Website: ulta-beauty
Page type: cart
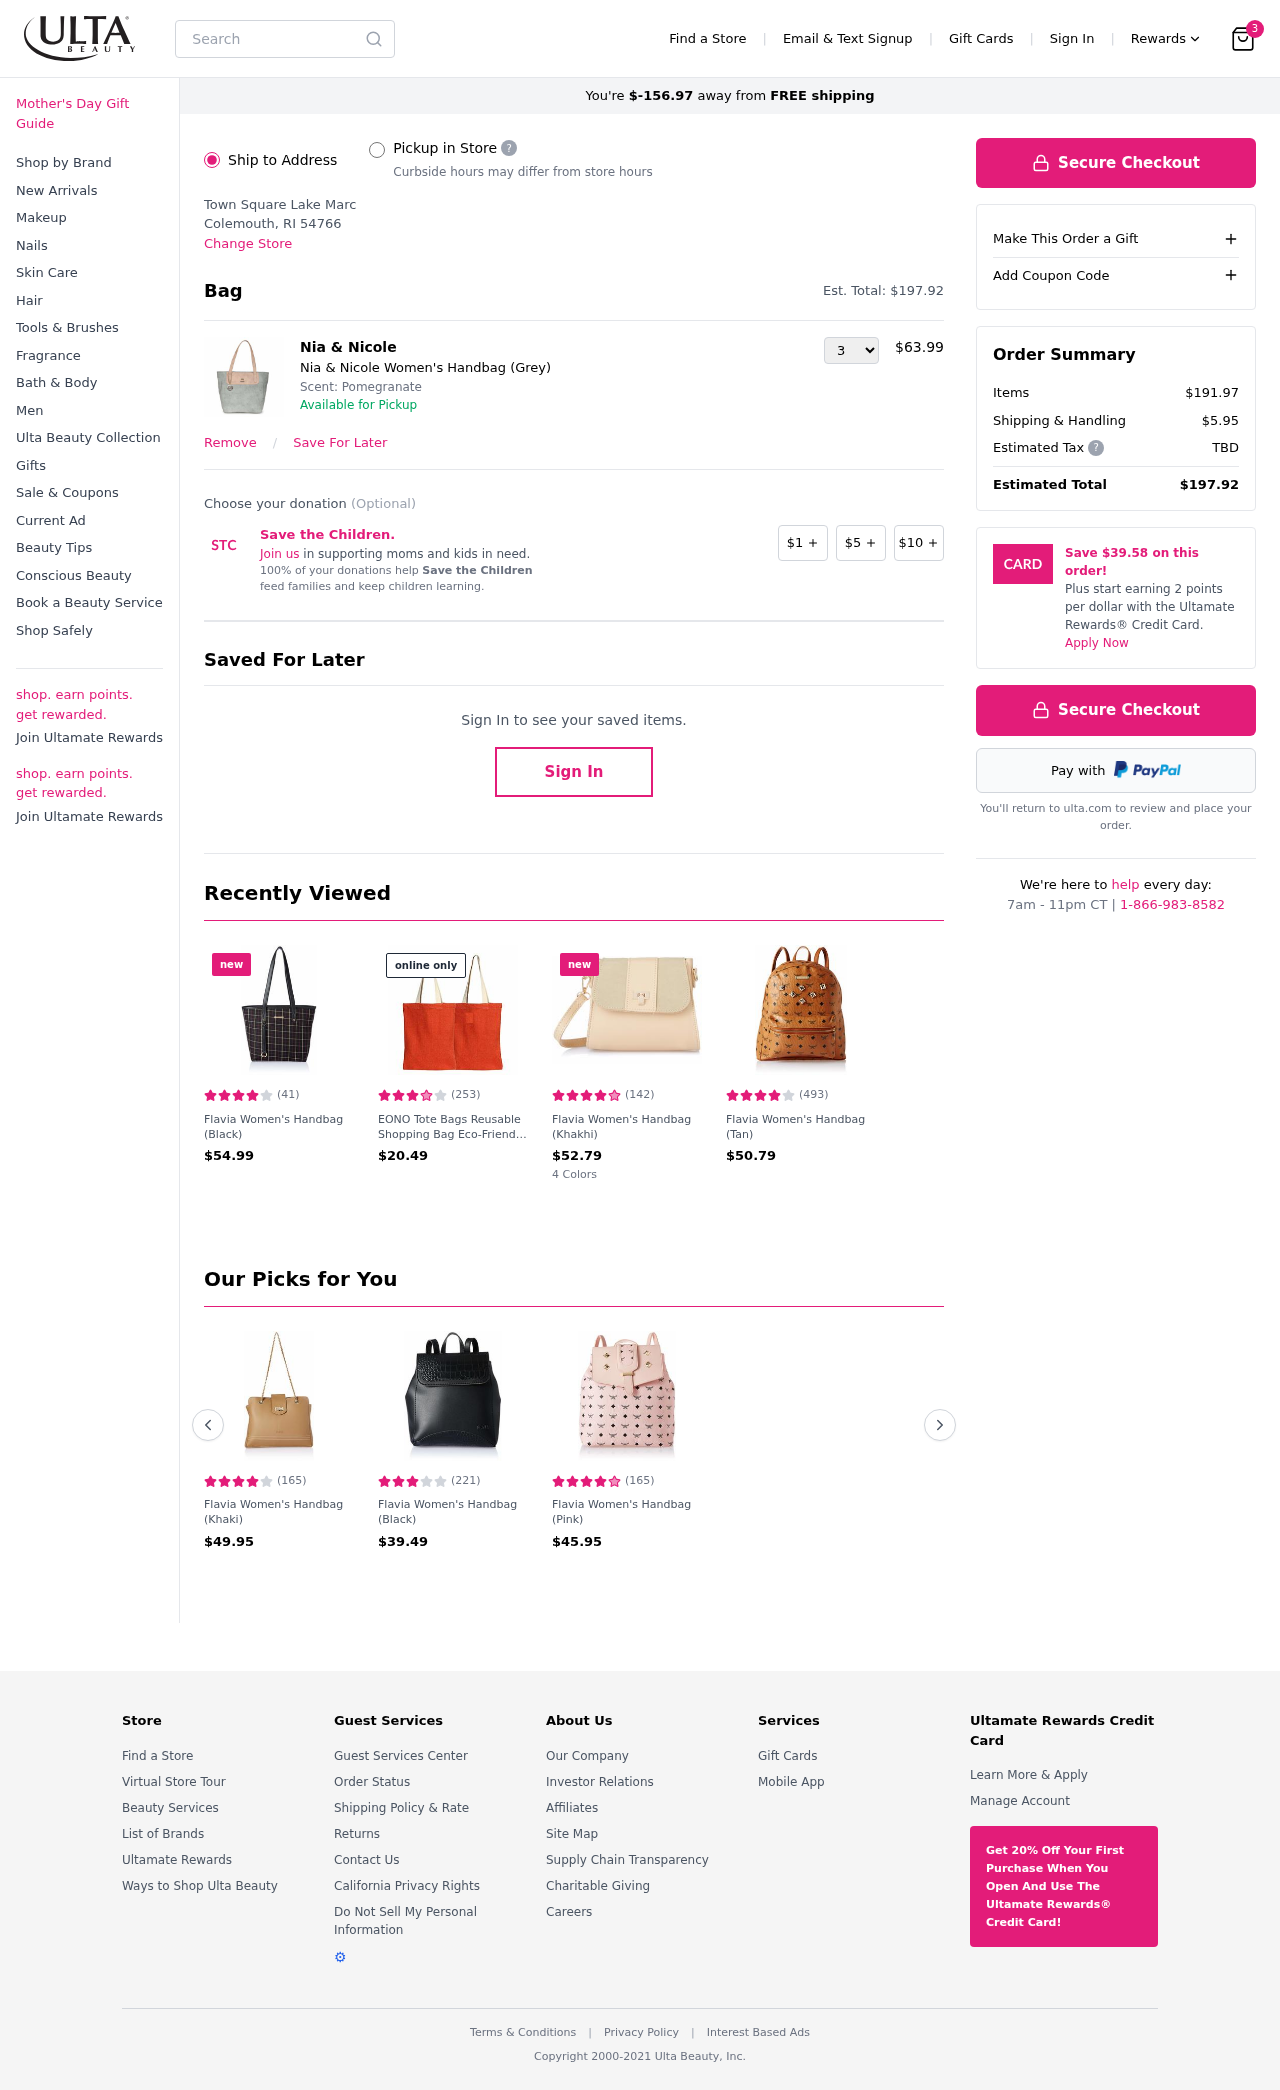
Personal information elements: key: PII_LOCATION1_CITY_STATE_ZIP
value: Colemouth, RI 54766
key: PII_LOCATION1_NAME
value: Town Square Lake Marc
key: PII_CITY
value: Lake Marc
Product elements: key: PRODUCT1_BRAND
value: Nia & Nicole
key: PRODUCT1_NAME
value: Nia & Nicole Women's Handbag (Grey)
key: PRODUCT1_PRICE
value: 63.99
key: PRODUCT1_QUANTITY
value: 3
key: PRODUCT2_NAME
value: Flavia Women's Handbag (Black)
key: PRODUCT2_NUM_RATINGS
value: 41
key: PRODUCT2_PRICE
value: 54.99
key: PRODUCT2_RATING
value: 4.3
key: PRODUCT3_NAME
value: EONO Tote Bags Reusable Shopping Bag Eco-Friendly Recycled Cotton Fabric Handbag Grocery Shoulder Pl
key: PRODUCT3_NUM_RATINGS
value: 253
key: PRODUCT3_PRICE
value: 20.49
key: PRODUCT3_RATING
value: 3.9
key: PRODUCT4_NAME
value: Flavia Women's Handbag (Khakhi)
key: PRODUCT4_NUM_RATINGS
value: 142
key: PRODUCT4_PRICE
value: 52.79
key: PRODUCT4_RATING
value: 4.6
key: PRODUCT5_NAME
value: Flavia Women's Handbag (Tan)
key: PRODUCT5_NUM_RATINGS
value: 493
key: PRODUCT5_PRICE
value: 50.79
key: PRODUCT5_RATING
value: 4.4
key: PRODUCT6_NAME
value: Flavia Women's Handbag (Khaki)
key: PRODUCT6_NUM_RATINGS
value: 165
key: PRODUCT6_PRICE
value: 49.95
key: PRODUCT6_RATING
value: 4
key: PRODUCT7_NAME
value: Flavia Women's Handbag (Black)
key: PRODUCT7_NUM_RATINGS
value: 221
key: PRODUCT7_PRICE
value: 39.49
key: PRODUCT7_RATING
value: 3.4
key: PRODUCT8_NAME
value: Flavia Women's Handbag (Pink)
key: PRODUCT8_NUM_RATINGS
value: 165
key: PRODUCT8_PRICE
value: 45.95
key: PRODUCT8_RATING
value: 4.5
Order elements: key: ORDER_NUM_ITEMS
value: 3
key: ORDER_FREE_SHIPPING_REMAINING
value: $-156.97
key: ORDER_TOTAL
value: $197.92
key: ORDER_TOTAL
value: Est. Total: $197.92
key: ORDER_SUBTOTAL
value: $191.97
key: ORDER_SHIPPING_COST
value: $5.95
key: ORDER_TAX
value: TBD
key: ORDER_CARD_SAVINGS
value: $39.58
Search elements: key: HEADER_SEARCH
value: Search